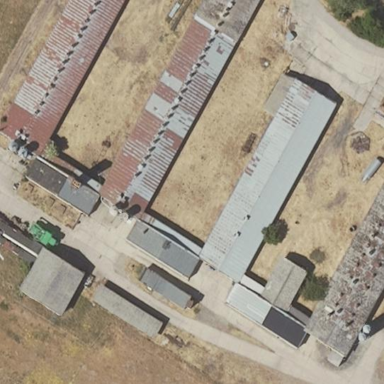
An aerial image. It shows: Farmyard area.